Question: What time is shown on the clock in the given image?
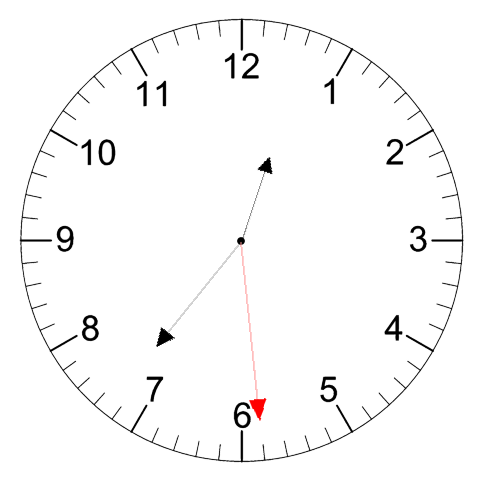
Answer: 12:36:29